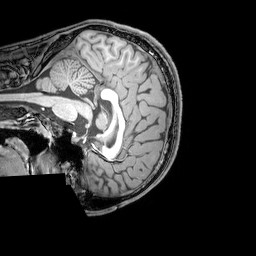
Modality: T1w
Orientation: sagittal
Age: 21
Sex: male
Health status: healthy
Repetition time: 0.081 s
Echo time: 0.037 s